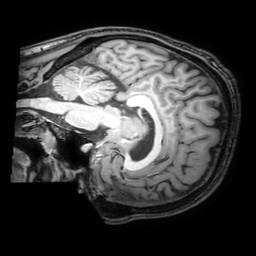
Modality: T1w
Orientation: sagittal
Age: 23
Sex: male
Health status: healthy
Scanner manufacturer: philips
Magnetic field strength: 3 T
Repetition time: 0.0079 s
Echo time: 0.0035 s